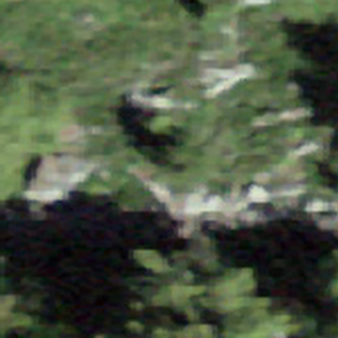
Label: bouldering_area